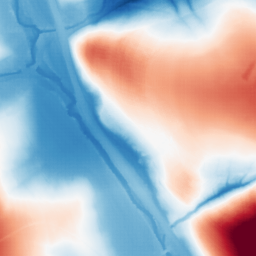
Category: morphological
Decomposition family: tophat_combined
Decomposition parameters: size: 100
Upsampling method: sinc_hamming
Upsampling parameters: scale: 4
kernel_size: 8
Upsampling scale: 4